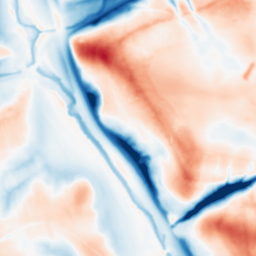
Category: multiscale
Decomposition family: dog_multiscale
Decomposition parameters: sigma_ratio: 2
n_scales: 4
base_sigma: 1
Upsampling method: fft_zeropad
Upsampling parameters: scale: 2
Upsampling scale: 2